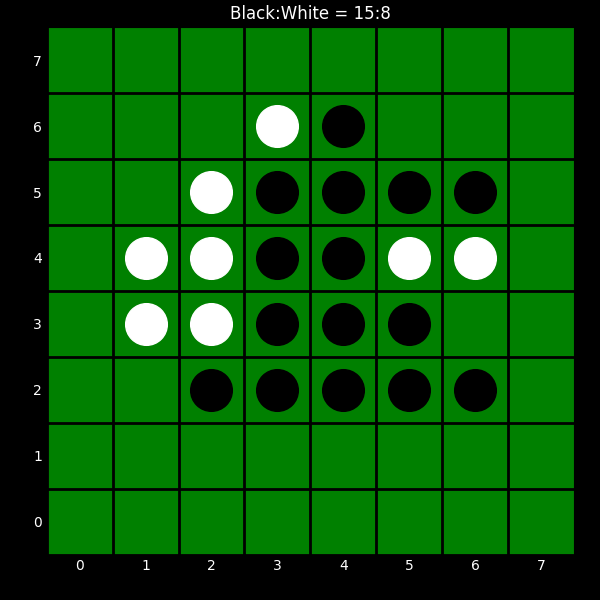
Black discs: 15
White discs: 8